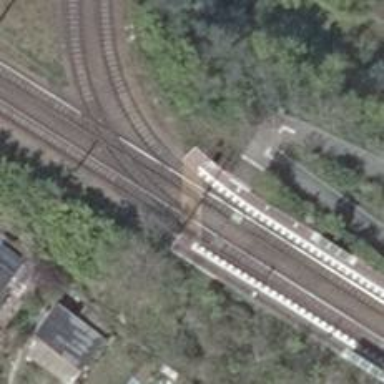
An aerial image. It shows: Tram crossing on the railway.